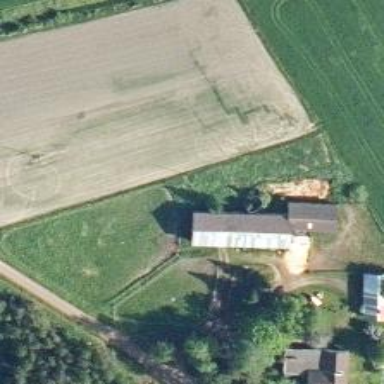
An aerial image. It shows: Farmyard area.